Question: I am trying to lay out a group of images in a table format with using div's. I have an image and then I want to put a Delete link underneath the image. But I can't get it to layout correctly. This is what I have:
'''
<div class="container">
@foreach (var item in Model)
{
<div class="imagetiles">
<img src="@Url.Content(item.ImageURL)" alt="" width="30%" height="30%" />
<a>Delete</a>
</div>
}
</div>
'''
My styles look like this, I copied it from the Fiddler mentioned in the comments below. The Fiddler works, but when I apply it, it doesn't work.
'''
div.container {
width:100%;
}
div.imagetiles {
display:inline-block;
margin:10px;
}
div.imagetiles a {
display:block;
text-align:right;
width: 30%;
}
'''
Below is how this renders. I want this to put the images next to each other with up to 3 per line. Why doesn't the Fiddler work for this here? Why is the imagetile div so big, I can't reduce it to fit the image?

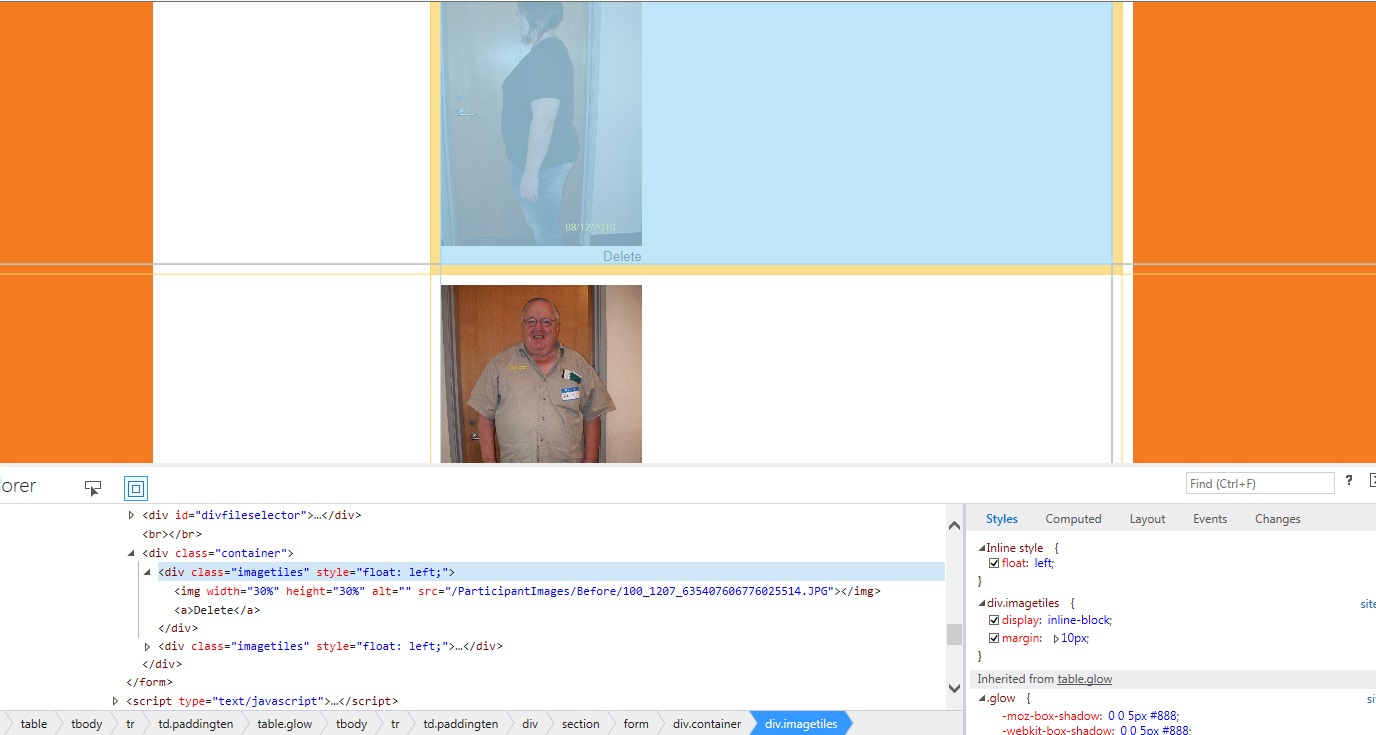
Answer: If you want three per row, I would set the image container (not the main one) to be 33% and then make the width of each image to control the spacing around it (kind of like padding). Something like this:
'''
div.container {
width:100%;
margin:0; /* make sure there is no padding or margin on container */
padding:0;
}
div.container div.imagetiles {
float:left;
width:33%;
padding:0;
}
div.container div.imagetiles img {
width: 95%;
margin: 10px;
}
div.imagetiles a {
display:block;
text-align:right;
width: 100%;
}
'''
Demo: <URL>
If you are using something like LESS (recommend or SASS):
'''
div.container {
width: 100%;
margin:0; padding:0;
div.imagetiles {
float:left;
width: 100%;
padding:0;
img {
width: 95%;
margin:10px;
}
a {
display:block;
text-align:right;
width: 100%; /* may need to tweak this */
}
}
}
'''